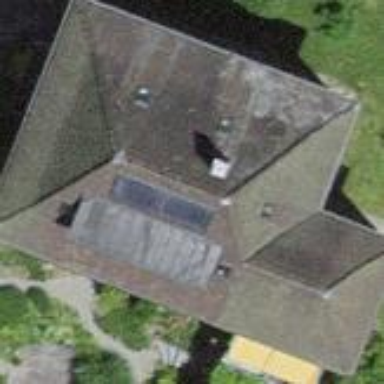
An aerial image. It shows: Hipped roof on residential building.